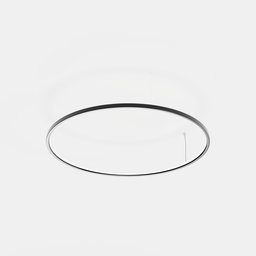
Label: lighting